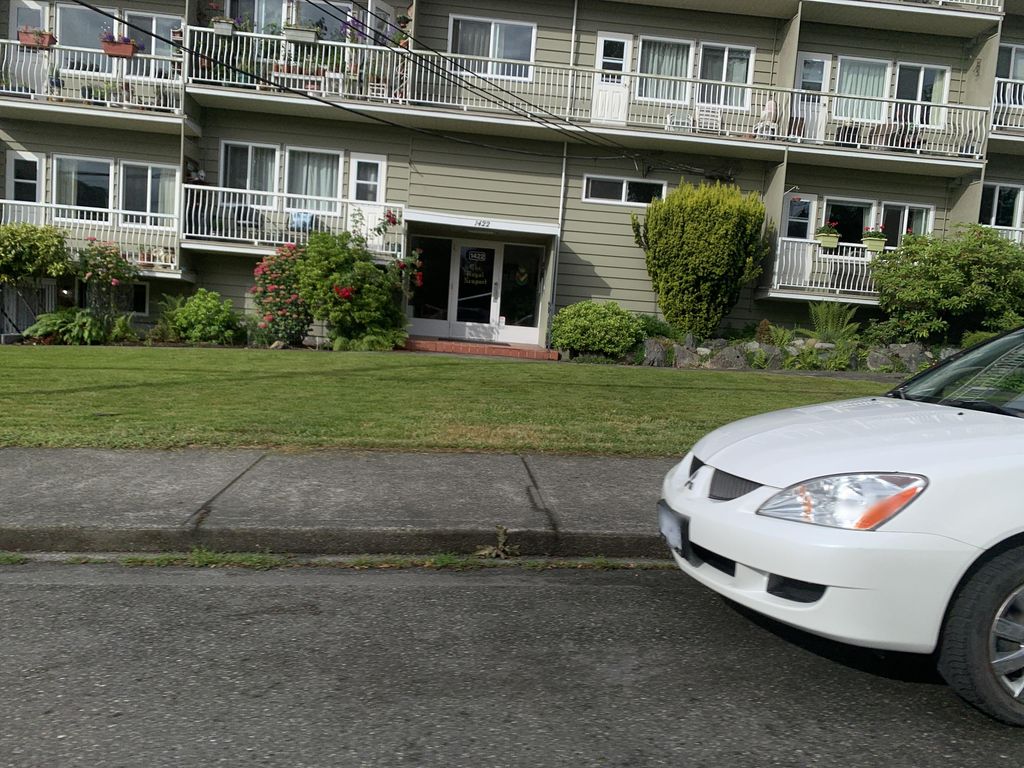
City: victoria